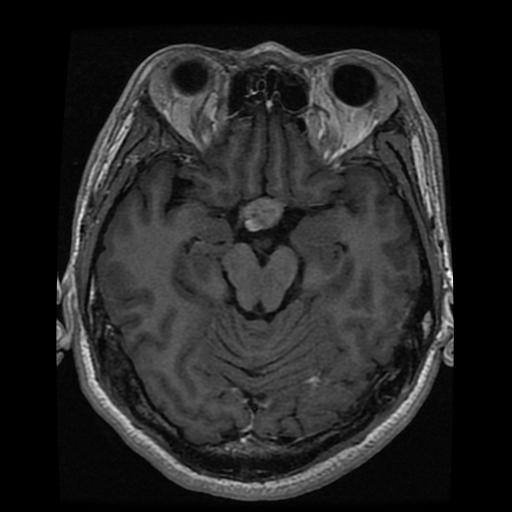
Label: pituitary